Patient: sex F, age 74
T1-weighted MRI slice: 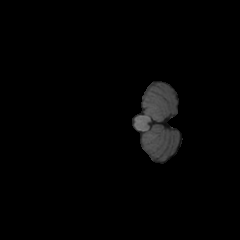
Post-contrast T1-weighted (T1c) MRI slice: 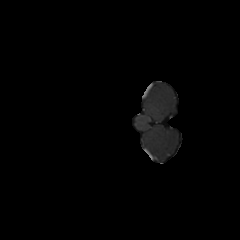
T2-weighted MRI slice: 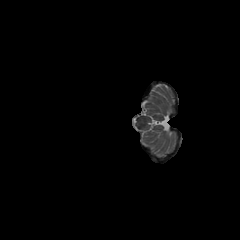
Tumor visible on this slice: no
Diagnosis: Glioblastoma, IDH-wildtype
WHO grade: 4